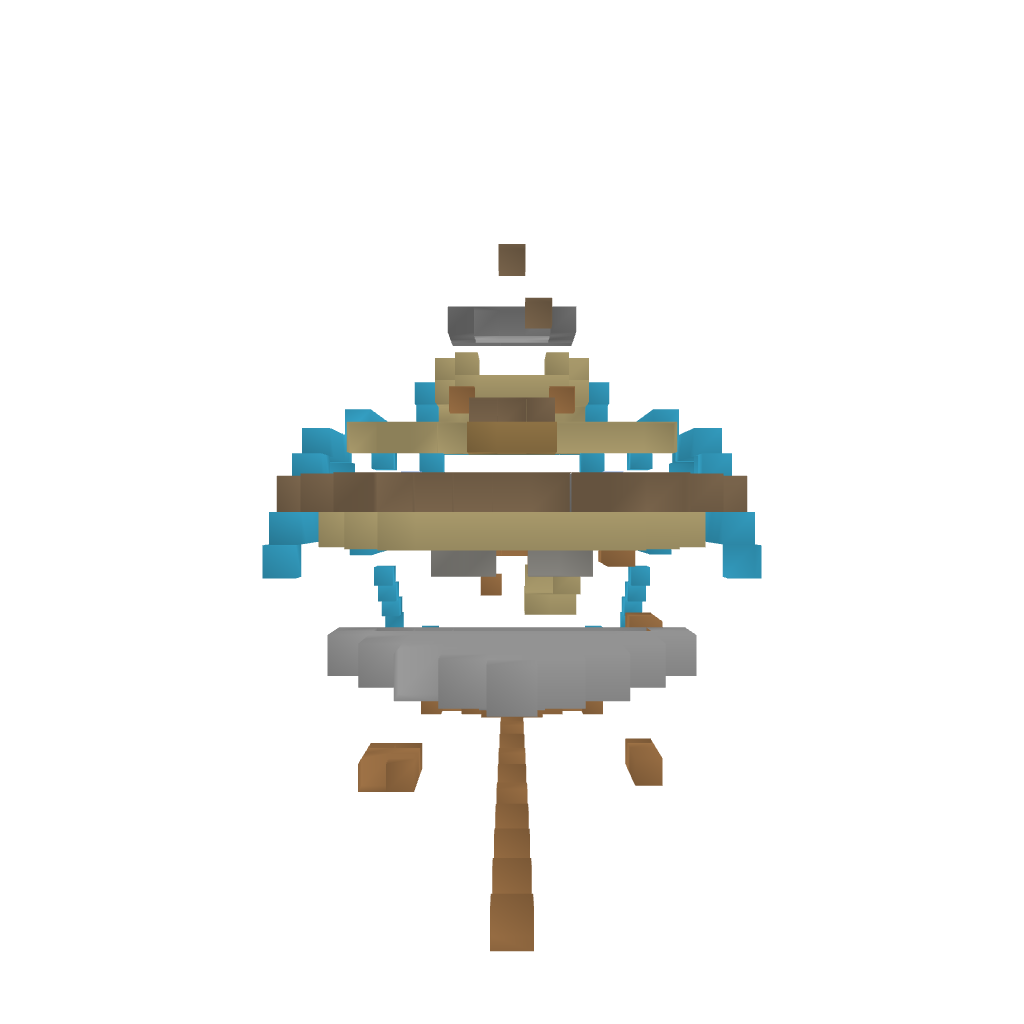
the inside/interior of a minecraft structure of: Yaht (Ecl1pse8) 1.7.2